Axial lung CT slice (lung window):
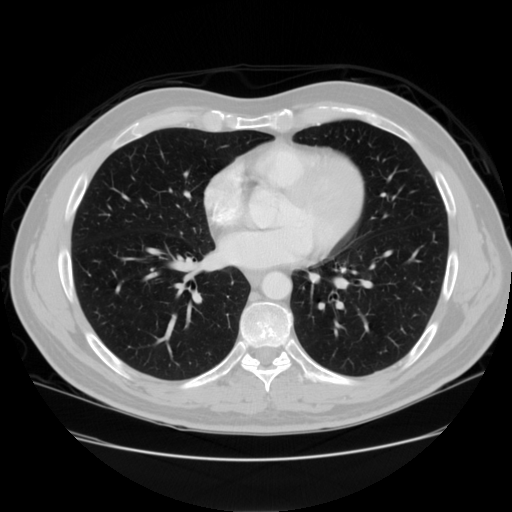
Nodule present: no